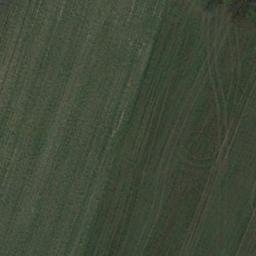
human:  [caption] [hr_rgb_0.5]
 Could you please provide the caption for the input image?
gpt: There are many slender lines in the meadow .

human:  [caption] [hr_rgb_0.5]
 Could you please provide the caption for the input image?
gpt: This meadow has a striped texture and some trails are on the meadow .

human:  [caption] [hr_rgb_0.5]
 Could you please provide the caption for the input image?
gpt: The entire image is dominated by grass .

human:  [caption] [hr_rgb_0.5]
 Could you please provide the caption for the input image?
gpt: A large lush green meadow covered with green grass .

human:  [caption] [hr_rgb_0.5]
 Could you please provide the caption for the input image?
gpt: A dense green meadow with stripes .